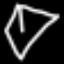
Label: diamond